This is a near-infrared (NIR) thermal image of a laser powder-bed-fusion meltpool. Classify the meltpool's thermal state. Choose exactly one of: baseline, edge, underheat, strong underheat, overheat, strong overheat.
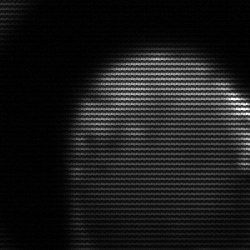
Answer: edge